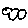
Label: cloud